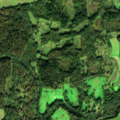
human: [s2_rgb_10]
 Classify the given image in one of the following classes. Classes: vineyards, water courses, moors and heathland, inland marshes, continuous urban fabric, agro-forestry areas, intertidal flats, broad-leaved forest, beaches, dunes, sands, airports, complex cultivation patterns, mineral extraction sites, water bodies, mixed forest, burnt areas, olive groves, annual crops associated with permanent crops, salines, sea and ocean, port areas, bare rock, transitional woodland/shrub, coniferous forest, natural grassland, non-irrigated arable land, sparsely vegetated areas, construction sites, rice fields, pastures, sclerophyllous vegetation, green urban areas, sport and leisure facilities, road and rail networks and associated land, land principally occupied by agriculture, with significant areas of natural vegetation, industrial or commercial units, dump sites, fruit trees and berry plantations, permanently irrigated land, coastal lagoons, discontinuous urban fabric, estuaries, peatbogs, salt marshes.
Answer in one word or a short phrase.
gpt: non-irrigated arable land, land principally occupied by agriculture, with significant areas of natural vegetation, broad-leaved forest, coniferous forest, mixed forest, transitional woodland/shrub